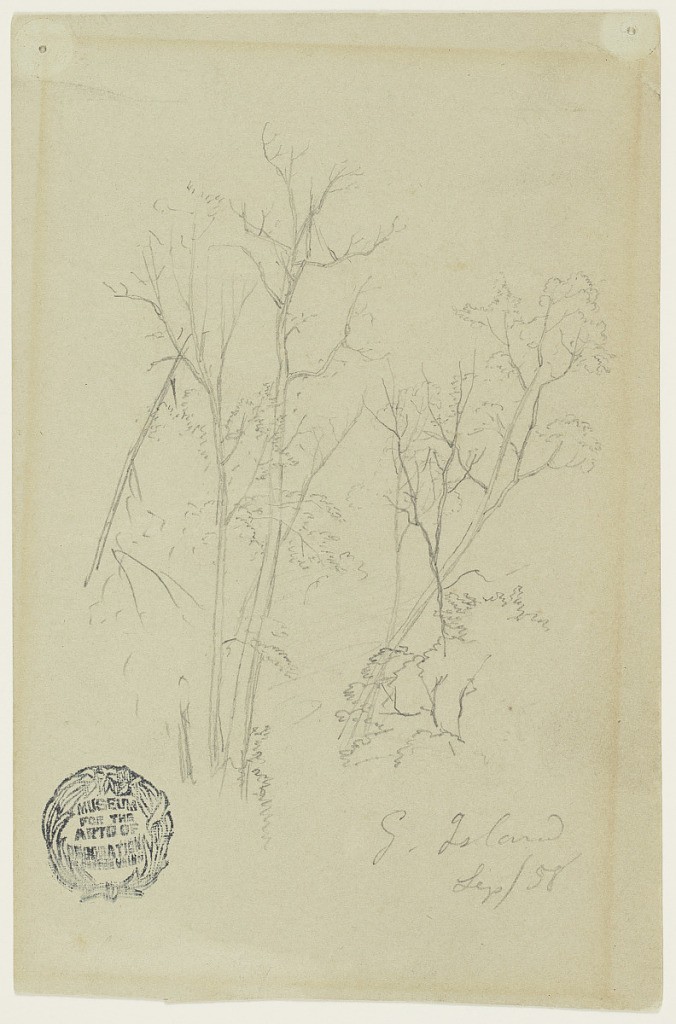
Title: Trees on Goat Island, Niagara Falls, New York
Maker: Frederic Edwin Church, American, 1826–1900
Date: September 1858
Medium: Graphite on gray-green laid paper
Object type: Drawing
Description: Landscape and botanical sketch showing a view of trees and other vegetation on Goat Island near Niagara Falls. Two taller, mostly leafless trees are visible at left with another at right, surrounded by other tree trunks, branches, and other foliage.